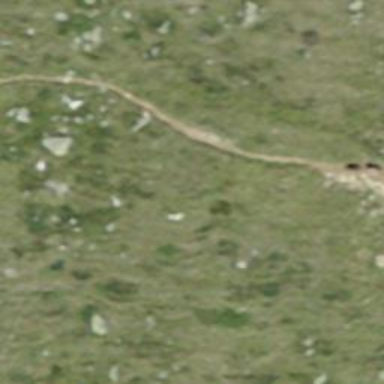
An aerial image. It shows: Path.